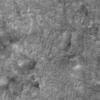
Label: not_dusty